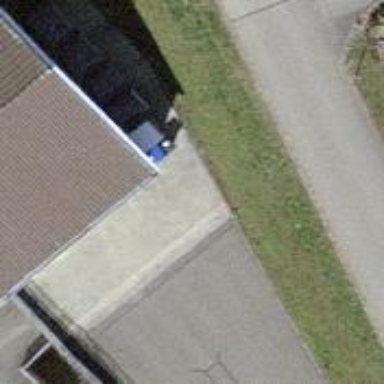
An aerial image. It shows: Recycling container at amenity designated for recycling.